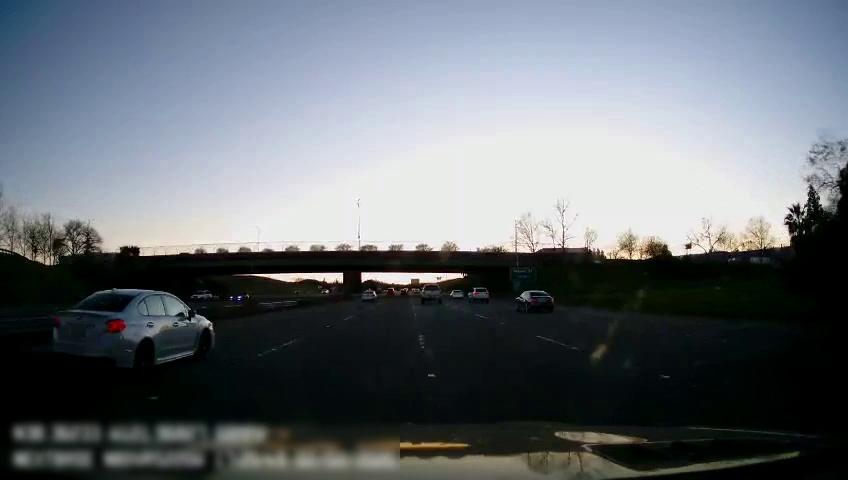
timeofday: Dusk/Dawn/Twilight
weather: Cloudy
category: Drivable Space
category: Vehicles | Truck
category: Vehicles | Car
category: Vehicles | Car
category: Vehicles | SUV
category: Vehicles | Car
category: Vehicles | Truck
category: Vehicles | Car
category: Lanes | Current Lane
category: Lanes | Current Lane
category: Lanes | Alternate Lane
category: Traffic | Signs